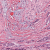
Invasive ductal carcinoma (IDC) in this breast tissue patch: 1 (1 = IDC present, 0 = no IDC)